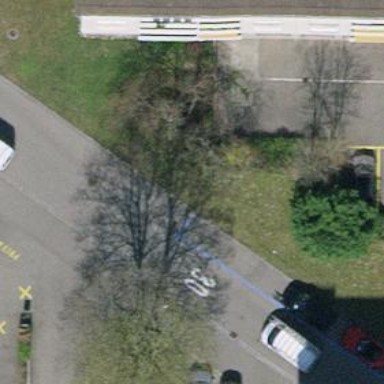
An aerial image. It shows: Urban tree adds touch of nature to the surroundings.